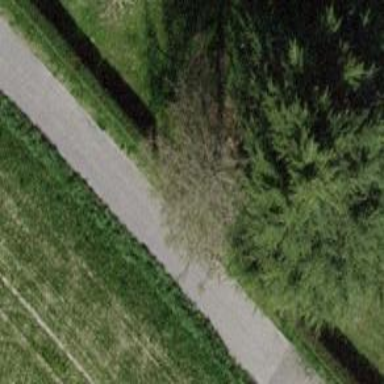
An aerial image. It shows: Asphalt cycleway.